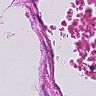
Metastatic tissue present: no